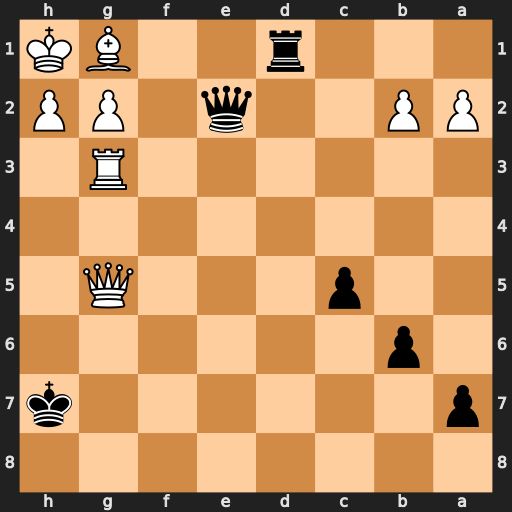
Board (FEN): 8/p6k/1p6/2p3Q1/8/6R1/PP2q1PP/3r2BK
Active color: b
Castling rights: -
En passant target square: -
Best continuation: Rxg1+ Kxg1 Qe1#